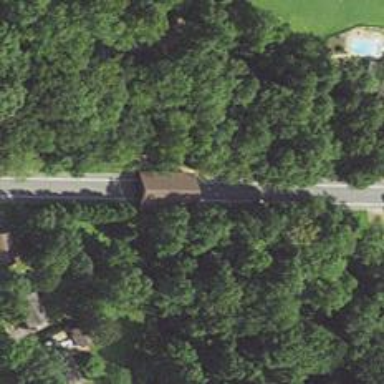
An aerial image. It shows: Residential road with asphalt surface passing through covered bridge.